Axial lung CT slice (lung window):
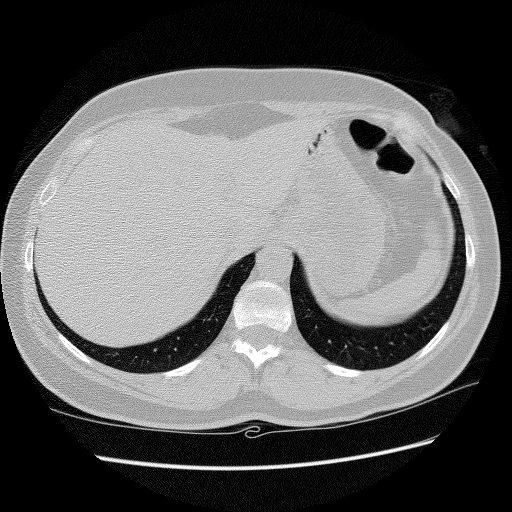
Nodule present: no